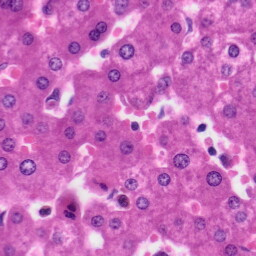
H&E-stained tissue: Liver